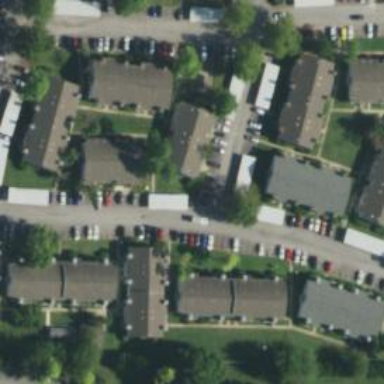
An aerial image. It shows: Living street.